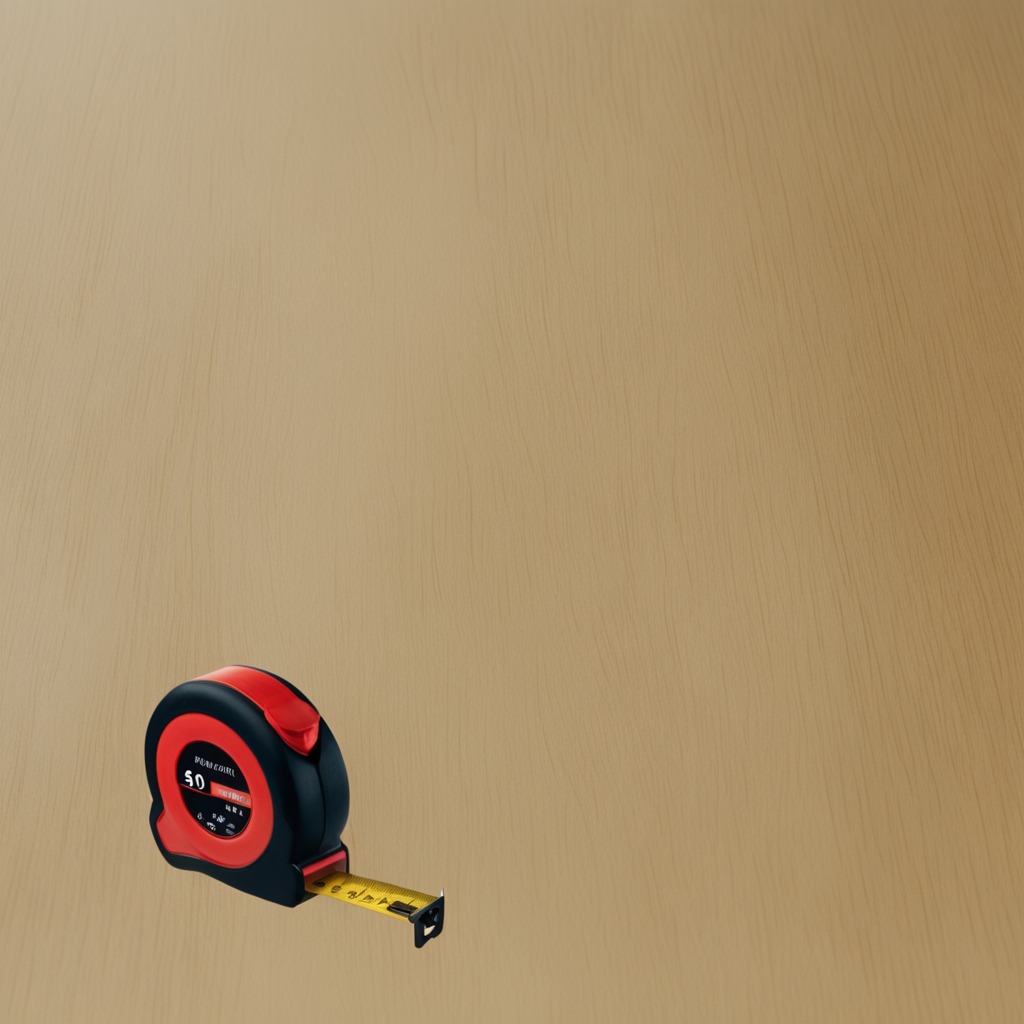
A measuring tape lies on a plywood surface in a paint workshop lit by afternoon window light.